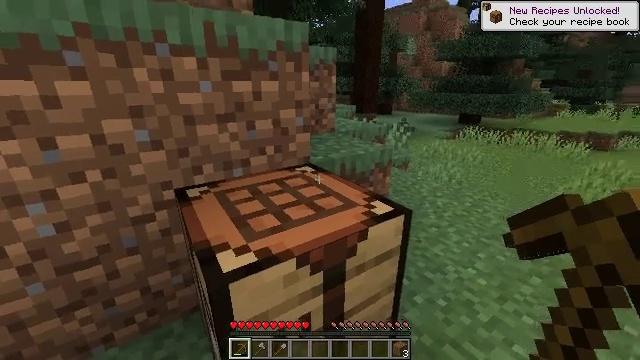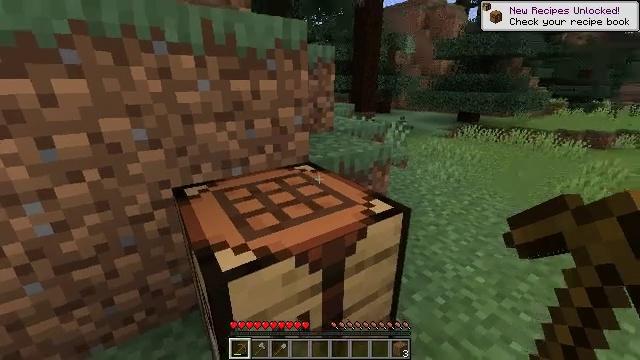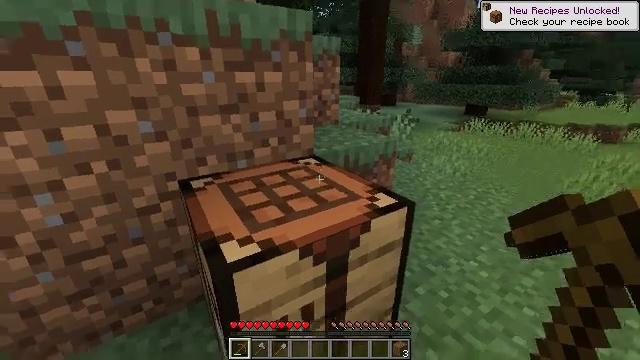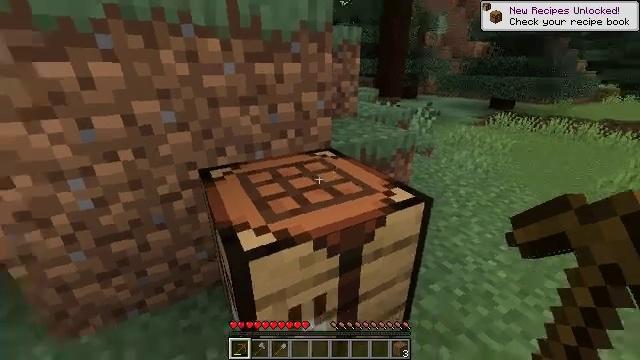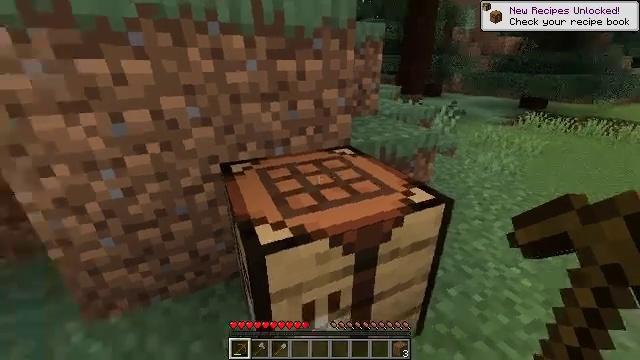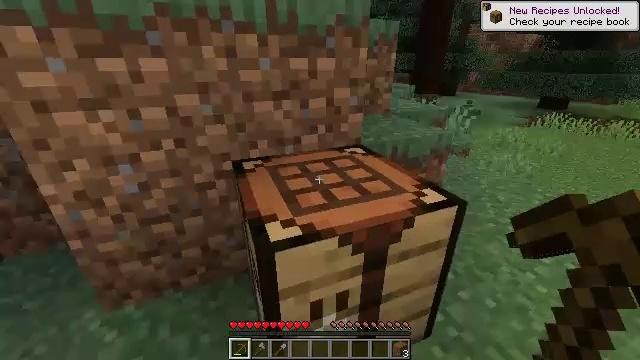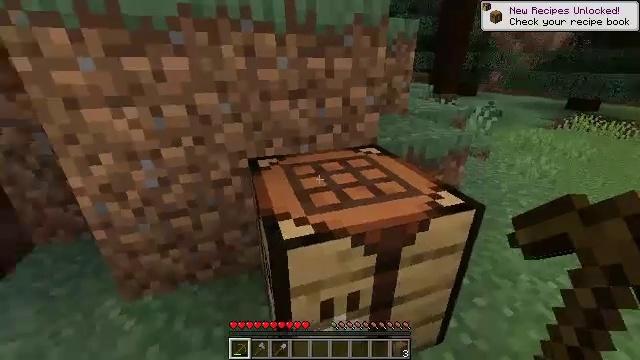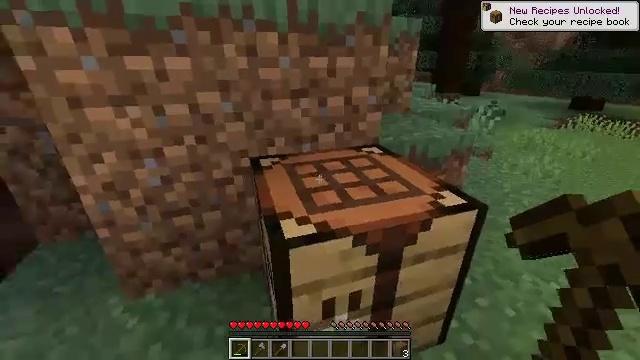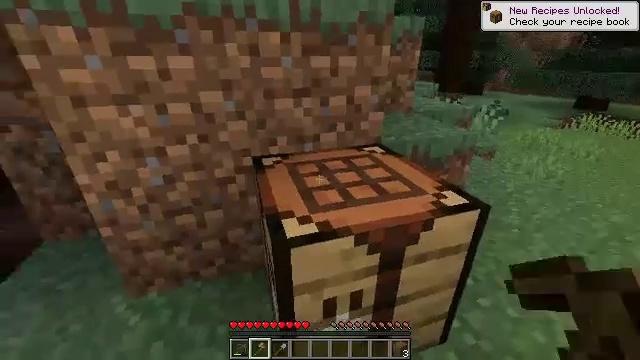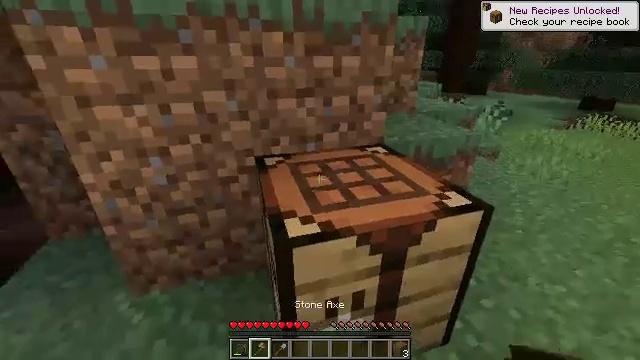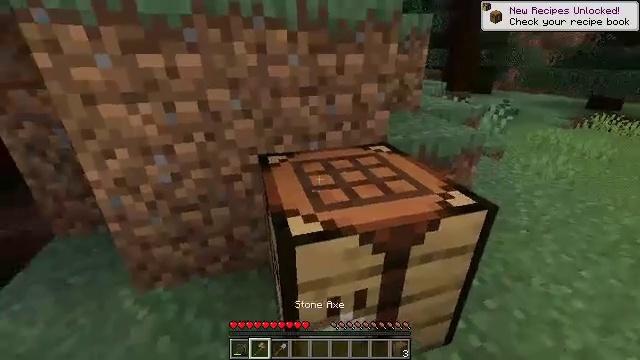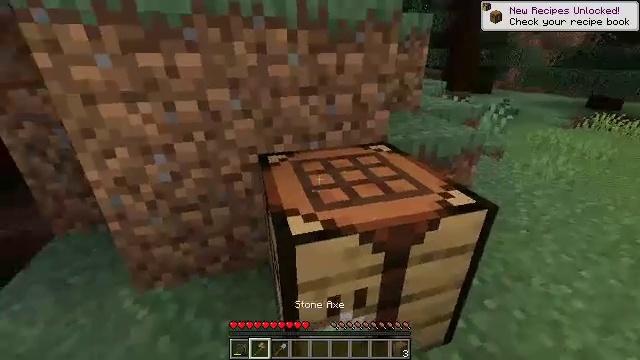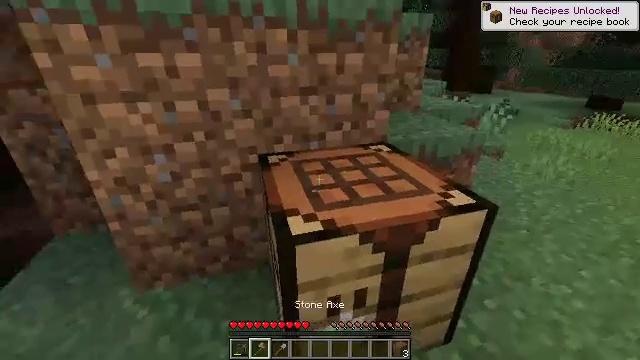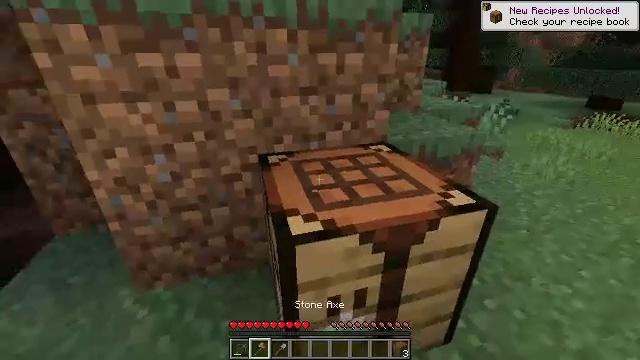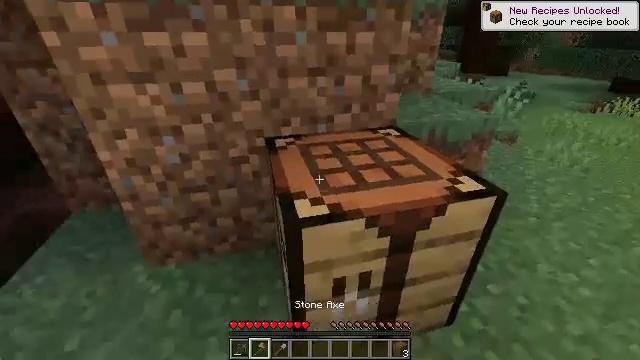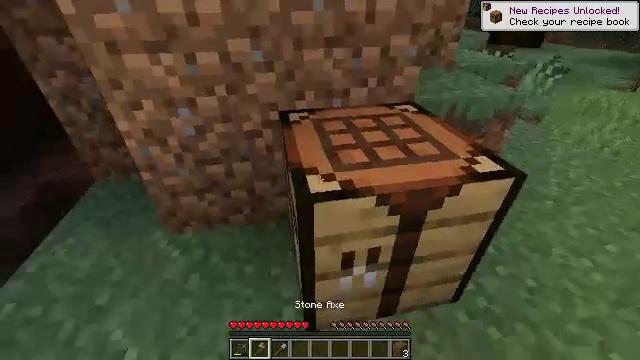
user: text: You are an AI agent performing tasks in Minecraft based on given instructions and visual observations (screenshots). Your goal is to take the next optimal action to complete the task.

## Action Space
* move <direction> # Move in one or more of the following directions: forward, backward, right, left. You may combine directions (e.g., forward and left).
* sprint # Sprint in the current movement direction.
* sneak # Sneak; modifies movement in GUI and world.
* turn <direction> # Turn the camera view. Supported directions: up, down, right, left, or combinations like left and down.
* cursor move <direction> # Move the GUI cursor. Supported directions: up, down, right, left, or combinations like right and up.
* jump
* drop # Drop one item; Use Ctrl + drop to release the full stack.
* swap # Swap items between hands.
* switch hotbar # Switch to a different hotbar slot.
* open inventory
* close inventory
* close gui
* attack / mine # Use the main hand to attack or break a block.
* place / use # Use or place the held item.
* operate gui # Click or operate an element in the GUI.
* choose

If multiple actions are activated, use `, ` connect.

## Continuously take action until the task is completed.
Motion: motion action
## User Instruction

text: Put back the crafting table.
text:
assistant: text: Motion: no_op
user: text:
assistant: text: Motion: turn left and down
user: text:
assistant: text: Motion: turn left and down
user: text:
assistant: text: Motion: turn left
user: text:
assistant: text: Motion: turn left
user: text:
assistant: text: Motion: turn left
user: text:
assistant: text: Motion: no_op
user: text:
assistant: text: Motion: switch to hotbar 2
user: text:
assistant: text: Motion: switch to hotbar 2
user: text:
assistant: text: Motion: no_op
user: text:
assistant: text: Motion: no_op
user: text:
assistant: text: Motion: no_op
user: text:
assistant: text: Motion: no_op
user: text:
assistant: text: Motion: turn left and down
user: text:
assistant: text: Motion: turn left and down
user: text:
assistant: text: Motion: turn left and down, attack / mine
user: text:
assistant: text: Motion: attack / mine
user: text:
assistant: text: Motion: attack / mine
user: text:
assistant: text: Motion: attack / mine
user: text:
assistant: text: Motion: attack / mine
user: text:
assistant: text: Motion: attack / mine
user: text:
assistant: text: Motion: attack / mine
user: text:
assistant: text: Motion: attack / mine
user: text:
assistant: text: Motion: attack / mine
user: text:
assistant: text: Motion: attack / mine
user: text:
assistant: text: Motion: attack / mine
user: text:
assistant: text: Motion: turn right, attack / mine
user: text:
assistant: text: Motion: turn right and up, attack / mine
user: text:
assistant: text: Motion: attack / mine
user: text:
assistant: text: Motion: attack / mine